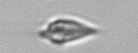
Label: Oxytoxum